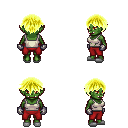
a pixel art fantasy rpg character, female body template, orc, green skin, white pirate shirt, red pants, gold short bangs hairstyle, metal gloves, white slippers, four views (front, back, left, right), 2x2 character sprite sheet, small pixel art, hard edges, no anti-aliasing